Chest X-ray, PA view. Patient: 64 years old, sex M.
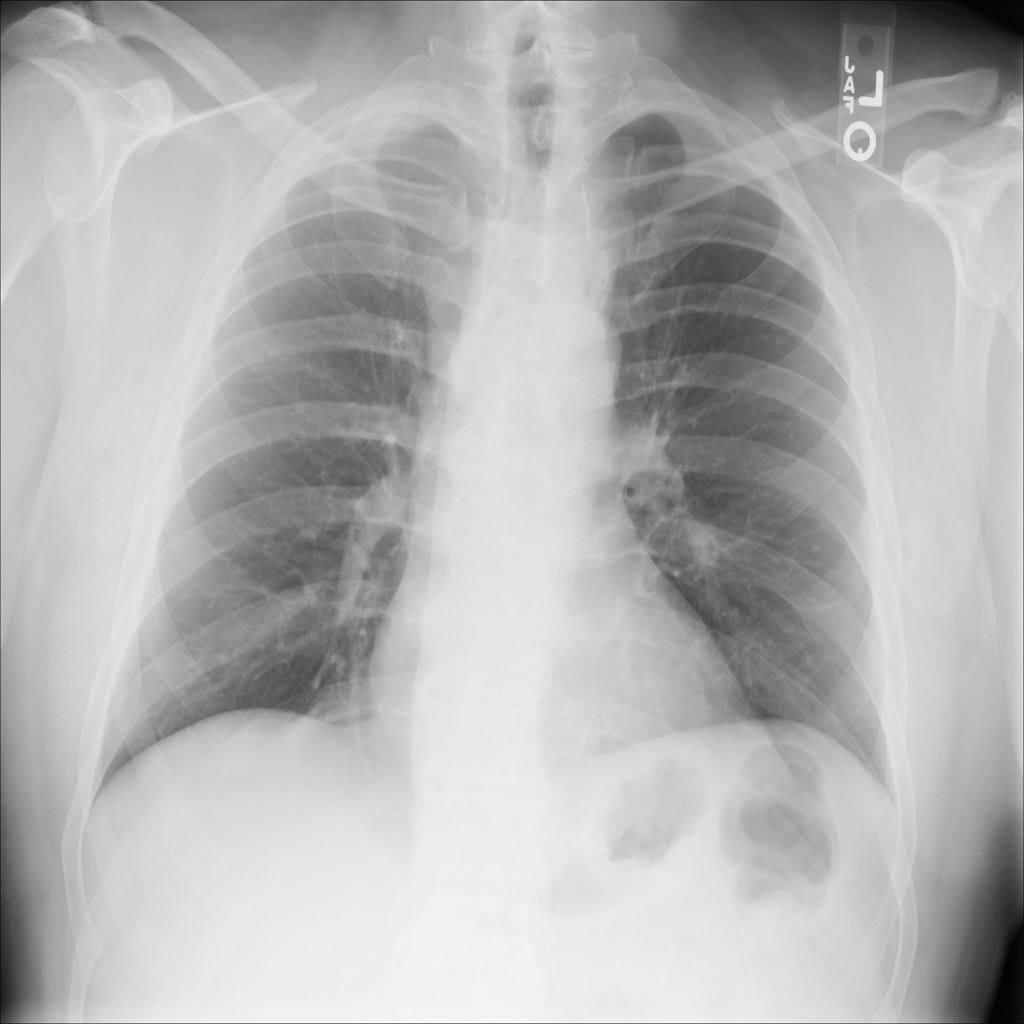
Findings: No Finding